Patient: sex F, age 26
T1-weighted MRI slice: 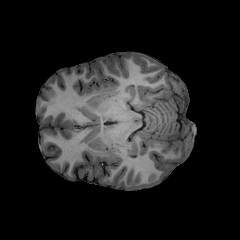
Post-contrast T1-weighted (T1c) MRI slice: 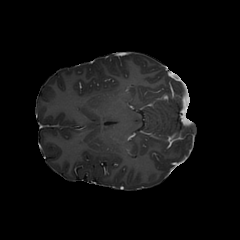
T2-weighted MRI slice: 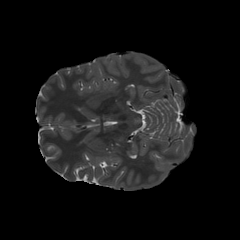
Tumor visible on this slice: no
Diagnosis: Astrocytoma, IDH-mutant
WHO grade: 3